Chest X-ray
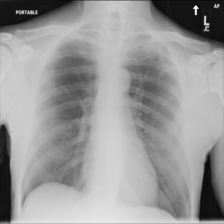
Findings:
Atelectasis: negative
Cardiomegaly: negative
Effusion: negative
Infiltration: negative
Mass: negative
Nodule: negative
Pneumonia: negative
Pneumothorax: negative
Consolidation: negative
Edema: negative
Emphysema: negative
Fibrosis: negative
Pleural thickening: negative
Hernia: negative